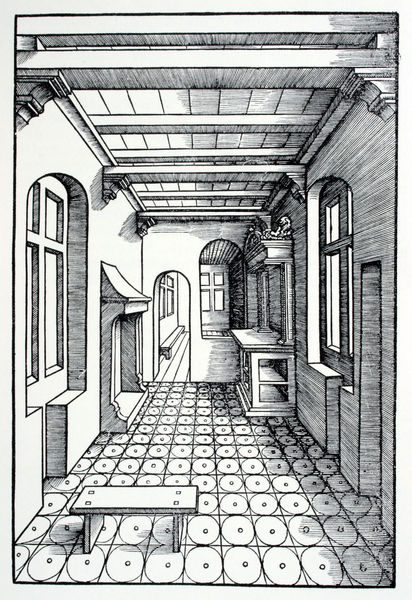
Titel: Eyn schön nützlich büchlin und underweisung der kunst des Messens mit dem Zirckel, Richtscheidt oder Linial - Seite 26
Künstler: Hieronymus Rodler
Standort: viele Standorte
Institution: Seriendruck
Schlagwörter: schatten, weiß, fenster, grau, holz, licht, raum, schwarz, stuhl, tisch, tür, zeichnung, zimmer, blick, gebäude, haus, muster, regal, wand, architektur, lang, innenraum, möbel, spiegel, boden, decke, innen, renaissance, kamin, oval, holzschnitt, kommode, papier, schrank, bogen, perspektive, türen, studie, übung, grafik, graphik, linien, bank, hocker, schemel, rundbogen, wohnung, diele, ornamente, balken, durchgang, stube, tiefe, flucht, wände, fussboden, eingang, gang, offen, burg, durchblick, fensterkreuz, fensterrahmen, kloster, zentralperspektive, druck, druckgraphik, schnitt, schwarz weiss, druckgrafik, hochdruck, schraffur, holzstich, radierung, stich, fliesen, illustration, demonstration, kreise, holzdruck, schachtel, übergänge, flur, holzdecke, kachel, kacheln, räume, altar, buchseite, sims, anrichte, gesims, zelle, fluchtpunkt, mittelalter, rundbögen, zentral, konsolen, konsole, fließen, vertiko, durchbruch, graustufen, durchbrochen, ablage, holzbalken, dachbalken, öffnungen, winkel, perspektivisch, durchgänge, segmentbögen, balkendecke, deckenbalken, lichtdurchflutet, mosaikfussboden, fluchtpunktperspektive, bodn, durchreiche, keramikboden, banl, hocket, bohlendecke